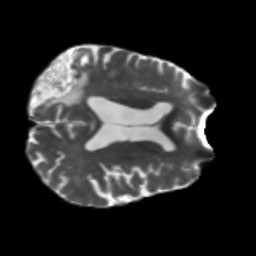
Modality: T2w
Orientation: axial
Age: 68
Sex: male
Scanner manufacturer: siemens
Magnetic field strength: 3 T
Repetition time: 5.47 s
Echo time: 0.0854 s